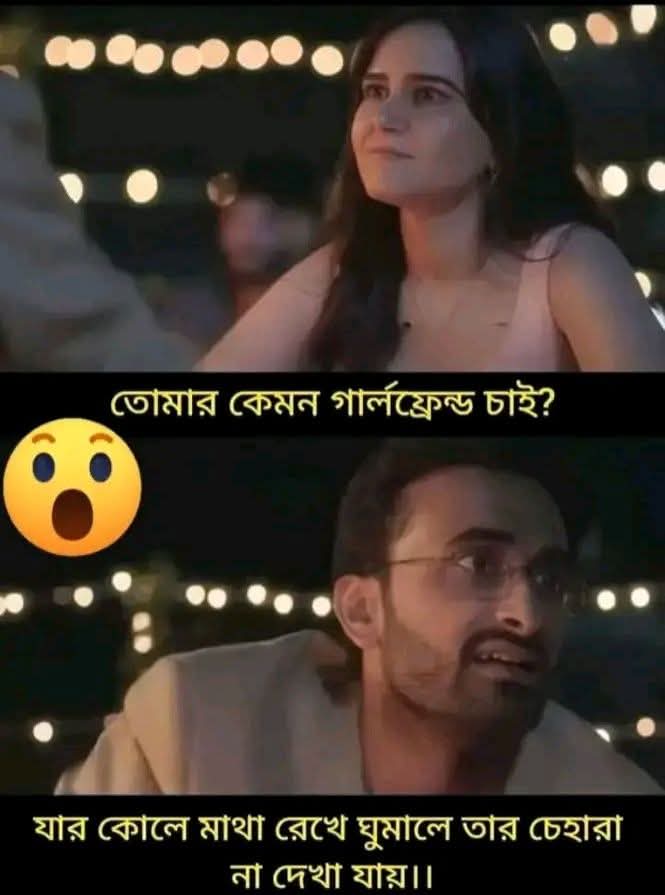
Text: তোমার কেমন গার্লফ্রেন্ড চাই?
যার কোলে মাথা রেখে ঘুমালে তার চেহারা না দেখা যায়।।
Label: Non Hate